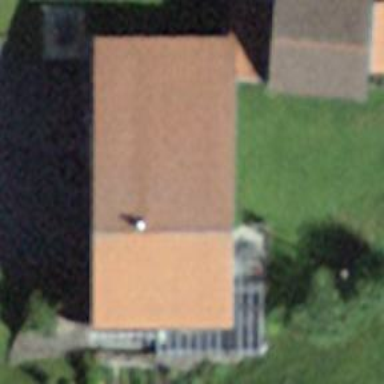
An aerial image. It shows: Building with ridged roof.